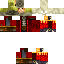
A male human skin with medium skin, wearing brown long hair dressed in a red hoodie and red pants, featuring a closed mouth.